Question: I'm having issues setting the view outlet of a view controller containing only a UITabBarController. I created this view controller by creating a new file as UIViewController, and dragging in a UITabBarController in IB. When I run my application and try to open the view controller containing this view controller, I get:
This is because I haven't associated the view of the RootMenuViewController with anything.
The problem I'm trying to wrap my head around it what to associate the view outlet with, because I can't seem to create the outlet to the UITabBarController in IB. Adding a View component creates another window within IB, but associating that results in the Tab Bar not displaying. Any suggestions?
Below is what I see in IB.

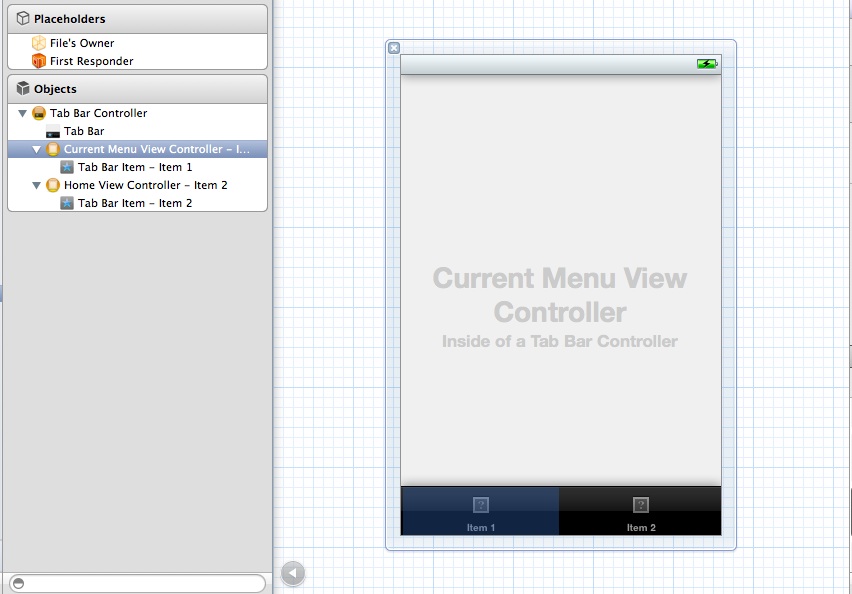
Answer: I'd just like to update that I technically didn't solve this issue, I just worked around it. My original intention was basically to have a central view controller managing several view controllers, each representing a tab, requiring the use of the Tab Bar Controller.
However, I read somewhere that you don't want to include the Tab Bar Controller element in a regular View Controller XIB file. I don't know whether this was true or not, but it was reason enough for me to try to work around. Instead, I settled on one (and only one) view controller to manage everything, and have that view controller be responsible for the views of each tab, rather than a view controller for each tab.
This allowed me to assign the central view controller to implement UITabBarDelegate, and I simply respond to tab changes and swap views. I had each view sized to fit above the tab bar, and reference its data in the central view controller.